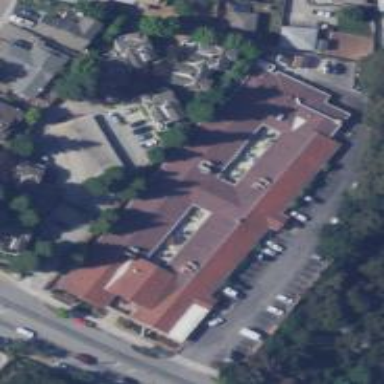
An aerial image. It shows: Hospital.